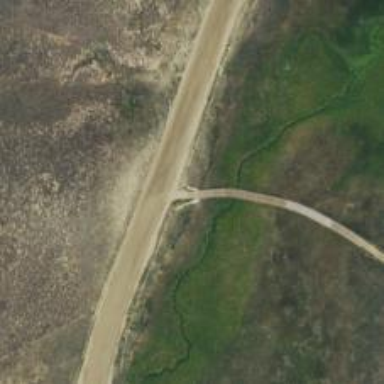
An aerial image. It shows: Track road.